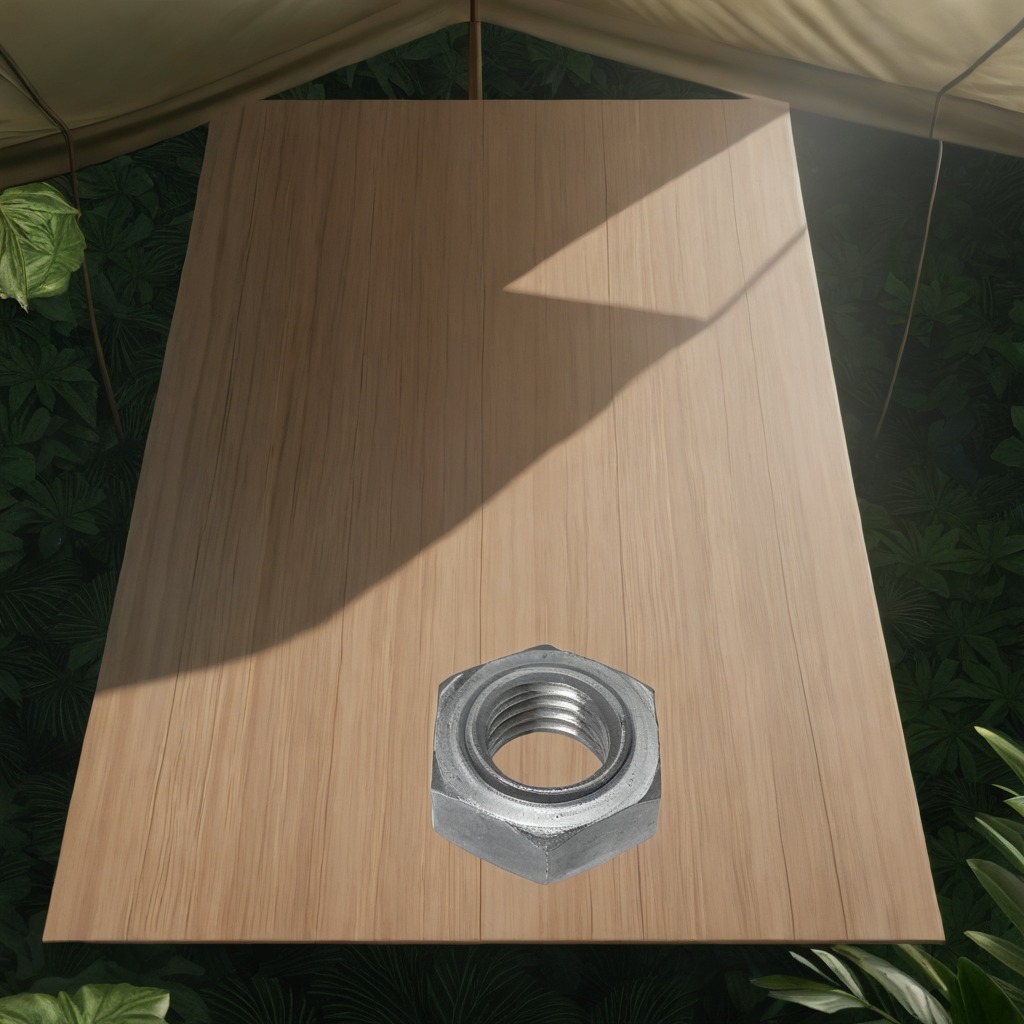
A metal nut is lying on the wooden table.